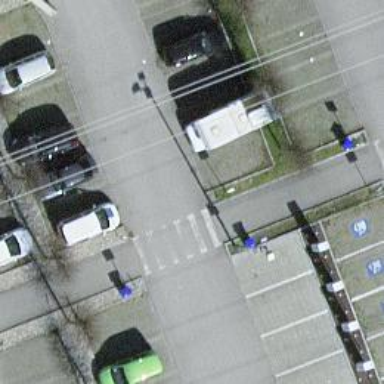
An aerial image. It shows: Marked zebra crossing with white markings.